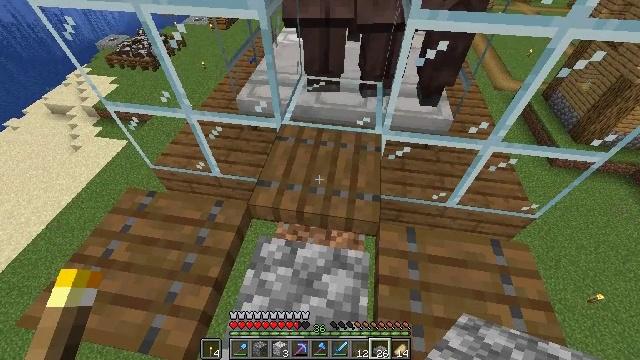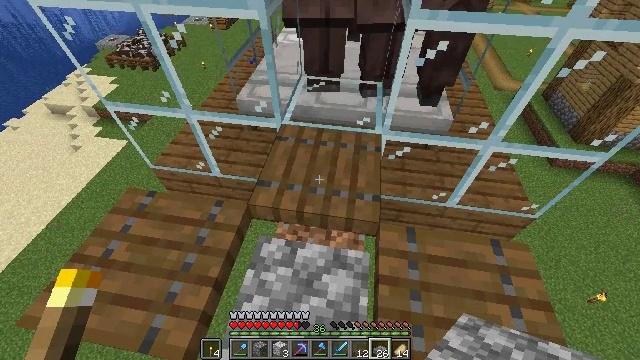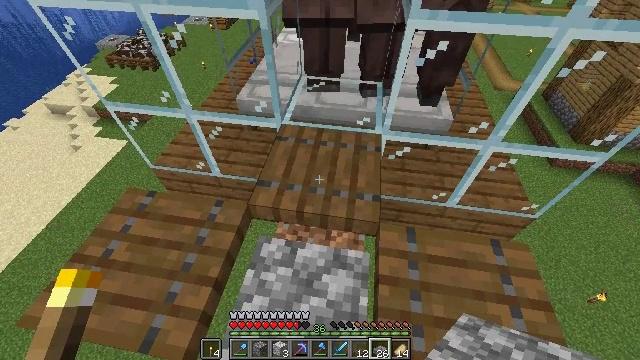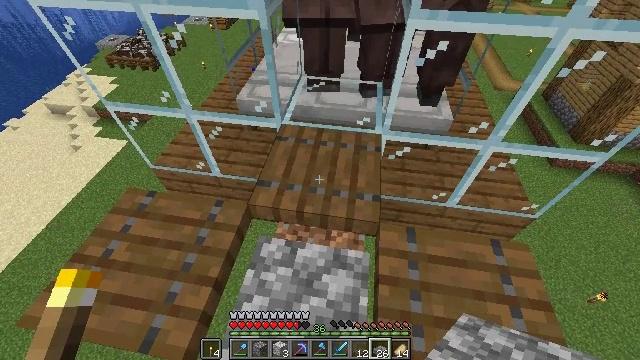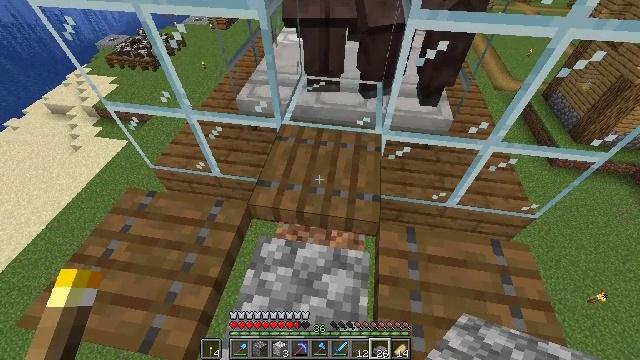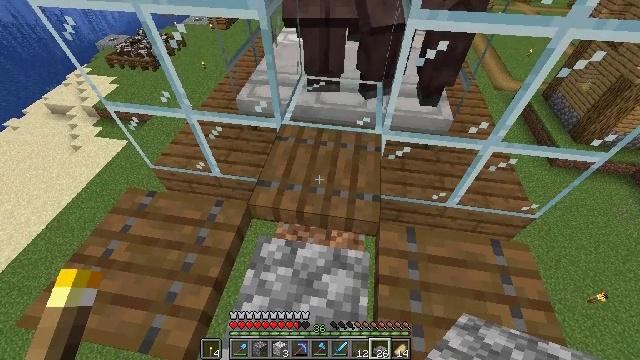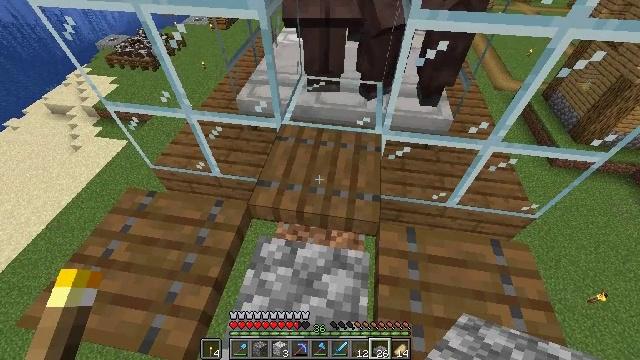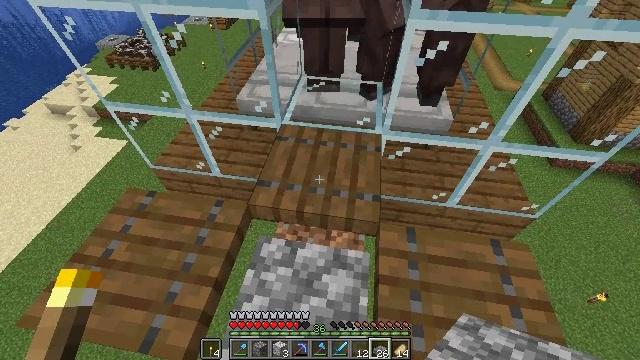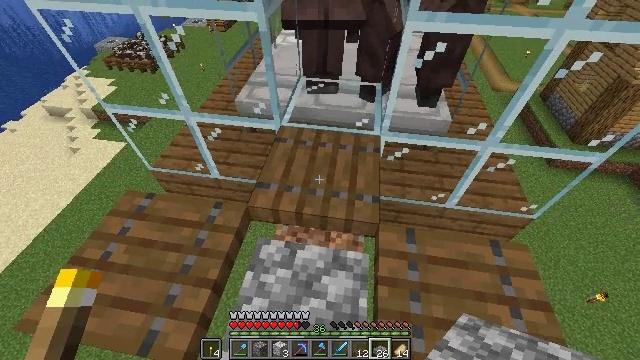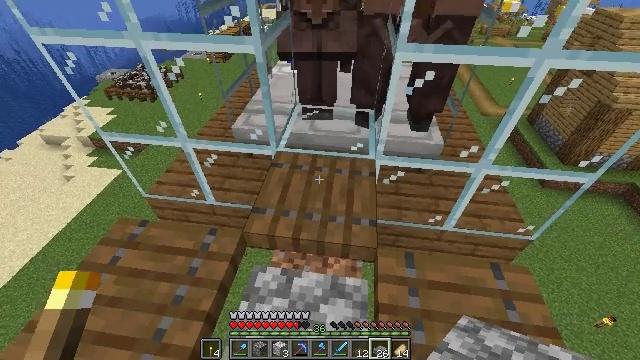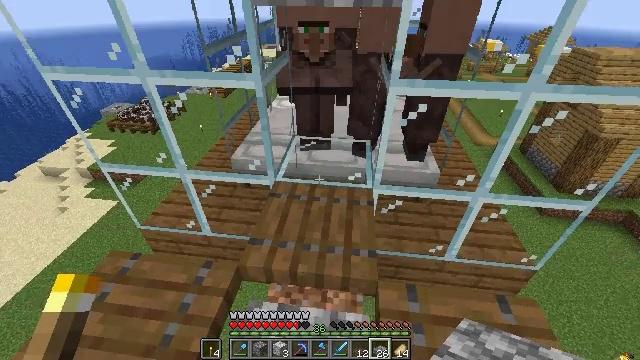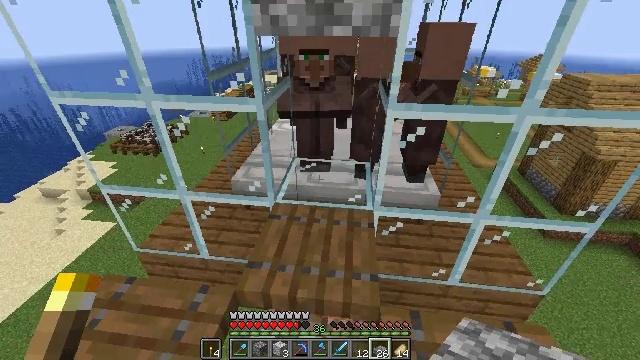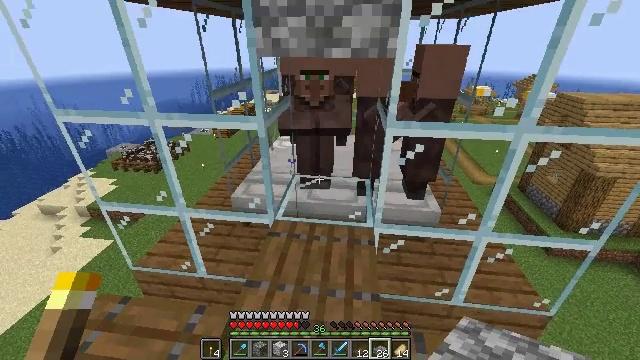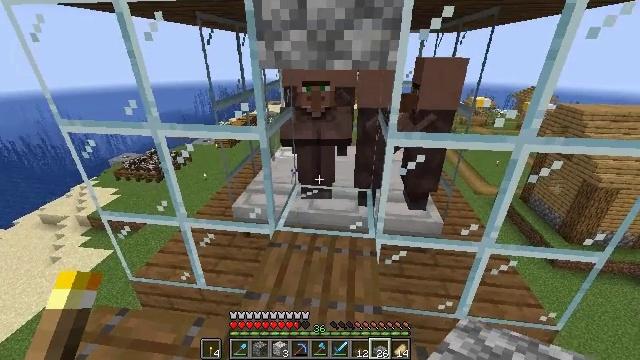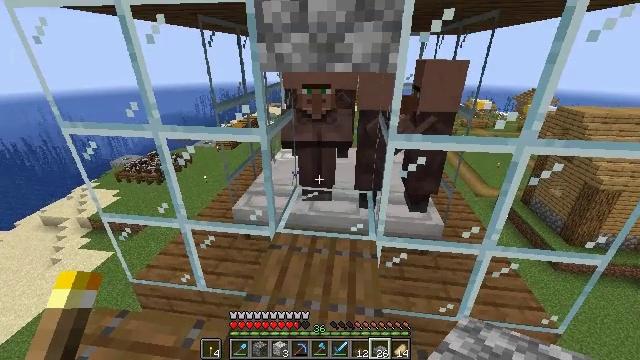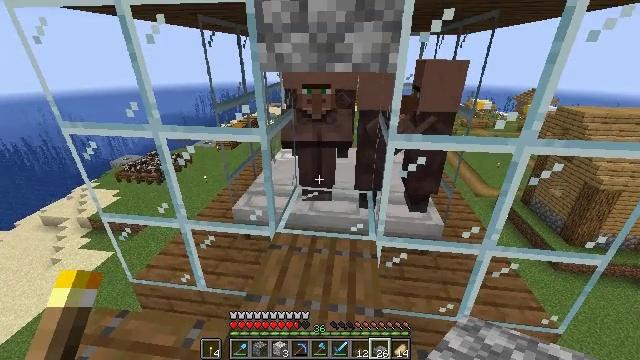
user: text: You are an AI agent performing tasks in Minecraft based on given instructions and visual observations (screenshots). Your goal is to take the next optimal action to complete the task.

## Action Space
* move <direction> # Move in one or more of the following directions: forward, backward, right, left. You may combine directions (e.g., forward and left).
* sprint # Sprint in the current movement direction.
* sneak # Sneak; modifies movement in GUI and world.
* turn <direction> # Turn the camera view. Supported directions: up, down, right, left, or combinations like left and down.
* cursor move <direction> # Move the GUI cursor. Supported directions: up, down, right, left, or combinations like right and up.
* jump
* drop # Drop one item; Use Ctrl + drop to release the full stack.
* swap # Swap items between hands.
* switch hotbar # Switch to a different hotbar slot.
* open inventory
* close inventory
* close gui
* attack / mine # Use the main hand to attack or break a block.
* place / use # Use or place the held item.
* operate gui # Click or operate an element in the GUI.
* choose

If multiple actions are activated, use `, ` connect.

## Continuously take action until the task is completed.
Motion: motion action
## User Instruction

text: Attack the cobblestone slab to gather it.
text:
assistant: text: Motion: no_op
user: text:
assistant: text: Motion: no_op
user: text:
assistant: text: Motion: no_op
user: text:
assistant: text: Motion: no_op
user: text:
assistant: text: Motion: no_op
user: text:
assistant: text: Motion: no_op
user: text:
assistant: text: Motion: no_op
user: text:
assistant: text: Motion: no_op
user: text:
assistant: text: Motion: turn right and up
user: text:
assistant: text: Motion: turn up
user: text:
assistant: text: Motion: turn up
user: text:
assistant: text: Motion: turn up
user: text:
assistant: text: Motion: turn up
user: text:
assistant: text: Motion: no_op
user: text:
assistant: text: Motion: no_op
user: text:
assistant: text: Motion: no_op
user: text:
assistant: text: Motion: no_op
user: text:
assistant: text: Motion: no_op
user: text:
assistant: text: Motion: no_op
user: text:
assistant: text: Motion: no_op
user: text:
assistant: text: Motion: no_op
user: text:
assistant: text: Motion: turn down
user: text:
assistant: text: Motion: turn down
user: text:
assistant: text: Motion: turn left and down
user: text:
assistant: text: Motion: turn left and down
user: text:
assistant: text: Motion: turn down
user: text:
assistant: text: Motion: turn down
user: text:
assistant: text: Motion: turn down
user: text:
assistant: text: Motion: turn down
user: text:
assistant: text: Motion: no_op